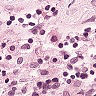
Metastatic tissue present: no